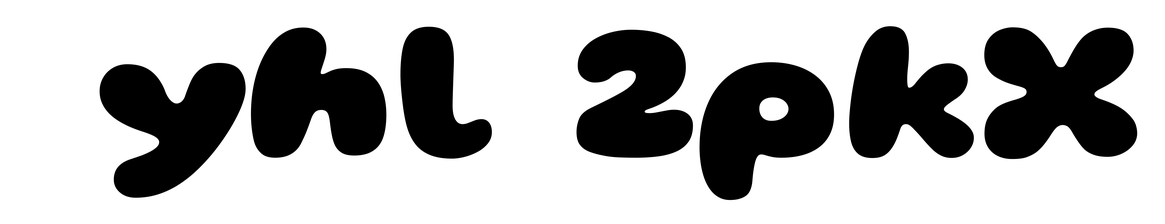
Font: Gluten_Black